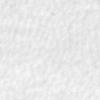
Label: no_change